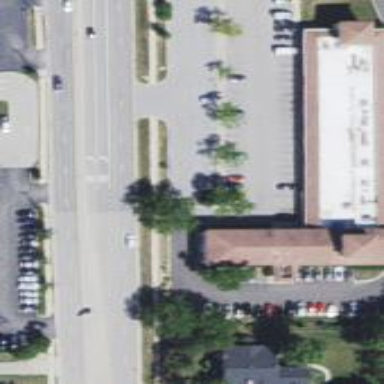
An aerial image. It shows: Retail building.